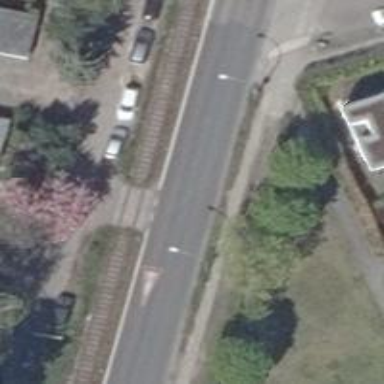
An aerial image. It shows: Uncontrolled railway level crossing.